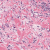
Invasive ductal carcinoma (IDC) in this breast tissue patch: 1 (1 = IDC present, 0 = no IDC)